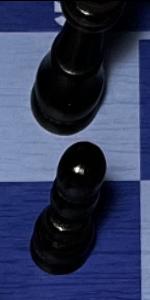
Label: Pawn_Black